Question: I'm having some trouble with .php files which seem to download when I open them in the browser.
I've googled around and have found this is because the server doesn't know how to parse the file, and that I need to add something to make this work.
I've read around and it seems I need to add something to a .htcaccess file, but I'm not sure where this is or where I should create it.
Below is a screenshot of the directories on my server if anyone can help me.

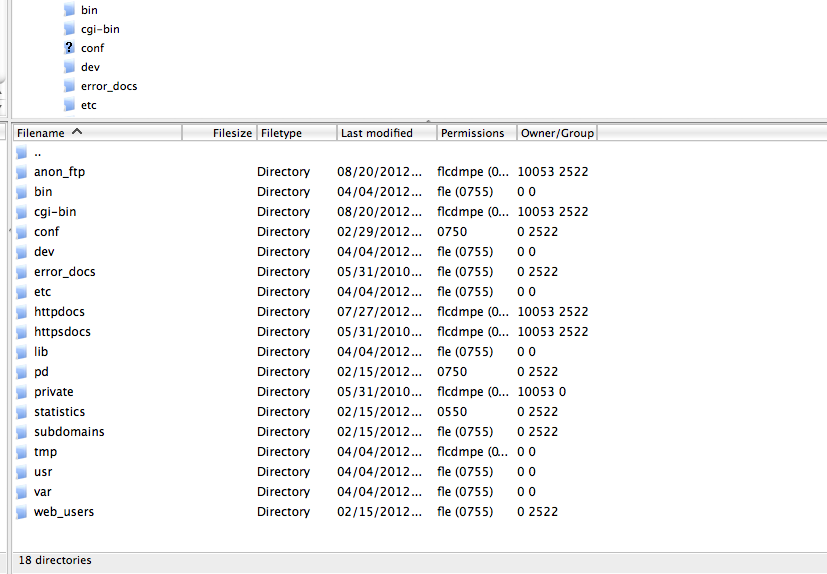
Answer: You mean something like
'''
AddHandler x-httpd-php5 .php
'''
...this should already be in place in the master Apache file (or the appropriate .conf include - in some distributions, configuration directives may be parceled between several configuration files) if PHP is properly installed.